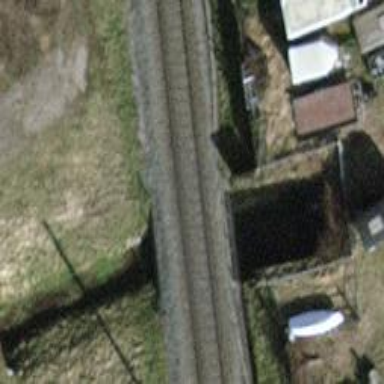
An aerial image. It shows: Bridge over railway with electrified contact lines.